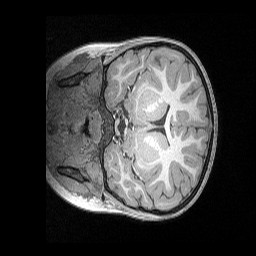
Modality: T1w
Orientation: coronal
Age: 5
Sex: male
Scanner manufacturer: siemens
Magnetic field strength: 3 T
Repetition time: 2.53 s
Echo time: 0.00164 s